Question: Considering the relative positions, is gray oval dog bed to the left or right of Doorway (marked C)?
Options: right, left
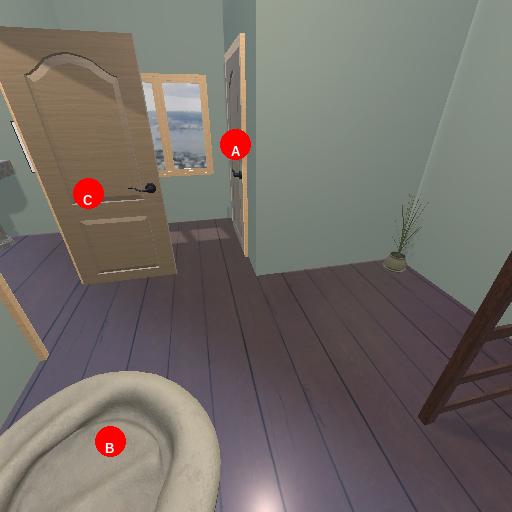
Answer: right